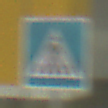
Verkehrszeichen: FussgaengerueberwegLinks
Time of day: NotSpecified
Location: Indoor (Special)
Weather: NotSpecified
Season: NotSpecified
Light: Artificial